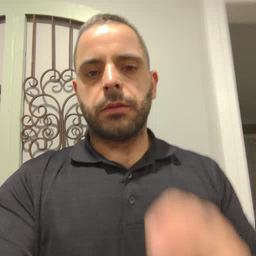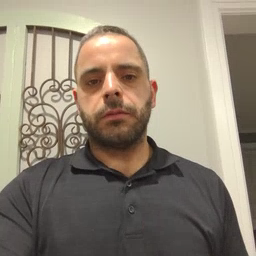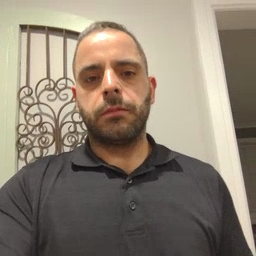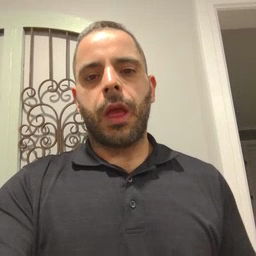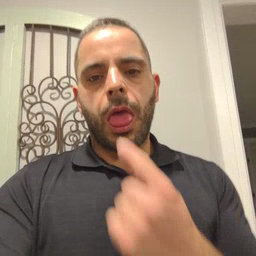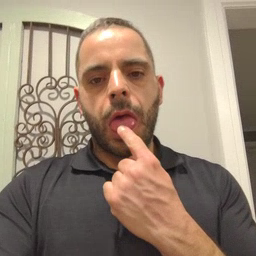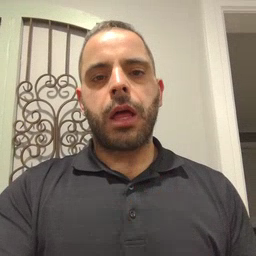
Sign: tongue